Field crop: tomato
Growth stage: 1
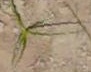
Species: cyperus